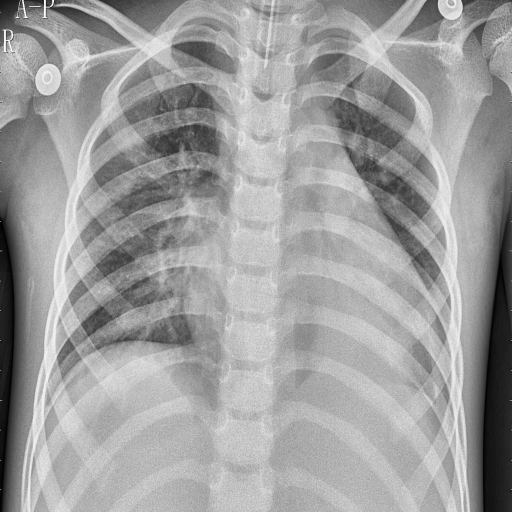
Finding: PNEUMONIA